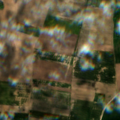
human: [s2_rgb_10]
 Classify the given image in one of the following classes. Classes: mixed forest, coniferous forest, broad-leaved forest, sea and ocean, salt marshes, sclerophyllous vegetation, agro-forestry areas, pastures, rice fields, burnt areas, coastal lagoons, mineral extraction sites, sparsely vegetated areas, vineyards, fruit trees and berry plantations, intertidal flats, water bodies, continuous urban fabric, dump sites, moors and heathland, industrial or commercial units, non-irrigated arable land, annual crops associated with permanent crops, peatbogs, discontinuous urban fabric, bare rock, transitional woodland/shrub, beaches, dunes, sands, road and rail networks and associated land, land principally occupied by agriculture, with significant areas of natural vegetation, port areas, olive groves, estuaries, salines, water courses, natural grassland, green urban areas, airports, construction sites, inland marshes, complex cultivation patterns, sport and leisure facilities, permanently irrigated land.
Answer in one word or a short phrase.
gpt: non-irrigated arable land, complex cultivation patterns, broad-leaved forest